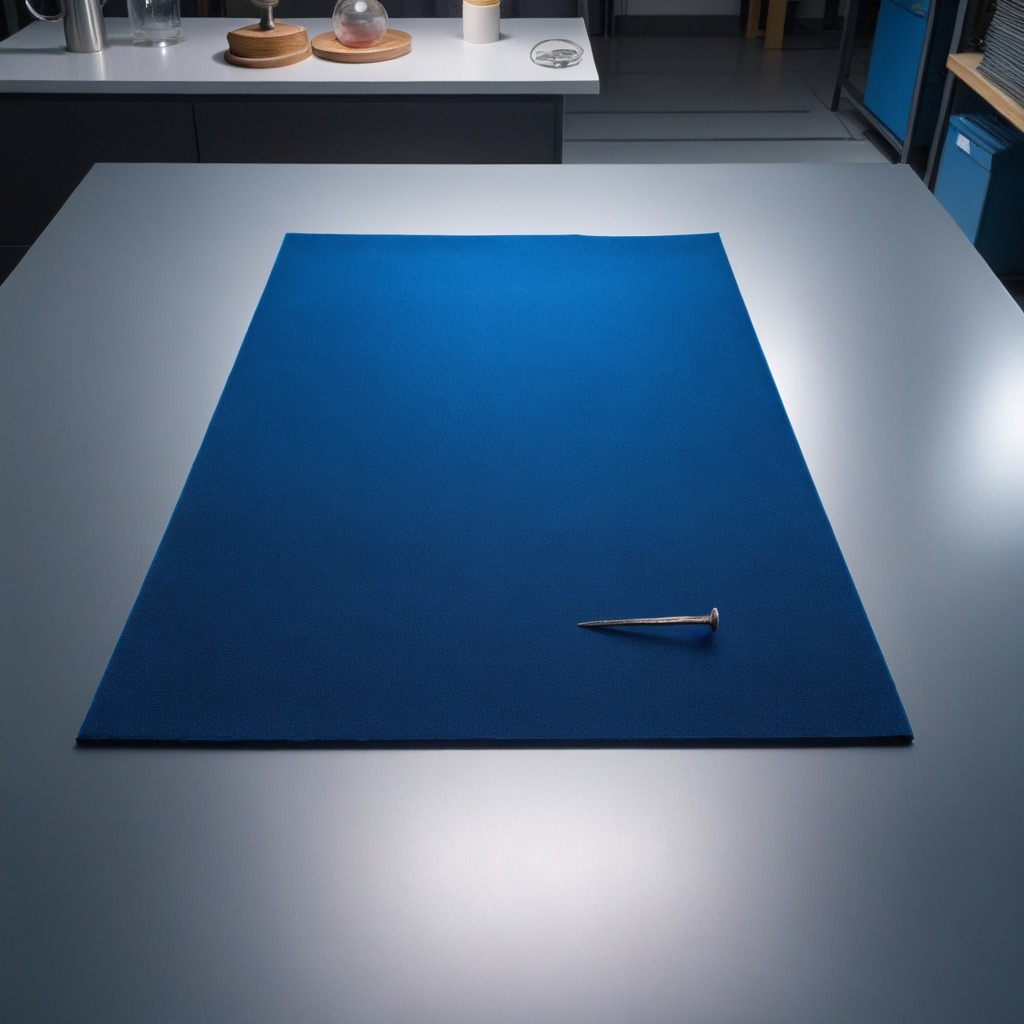
A nail lying on the clean granite tabletop